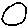
Label: circle